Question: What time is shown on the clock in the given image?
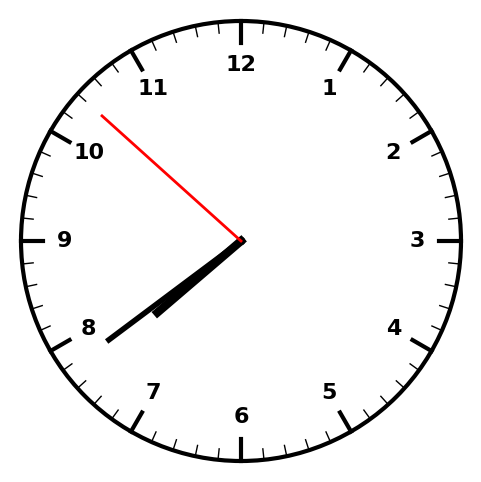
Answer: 07:38:52